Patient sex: M
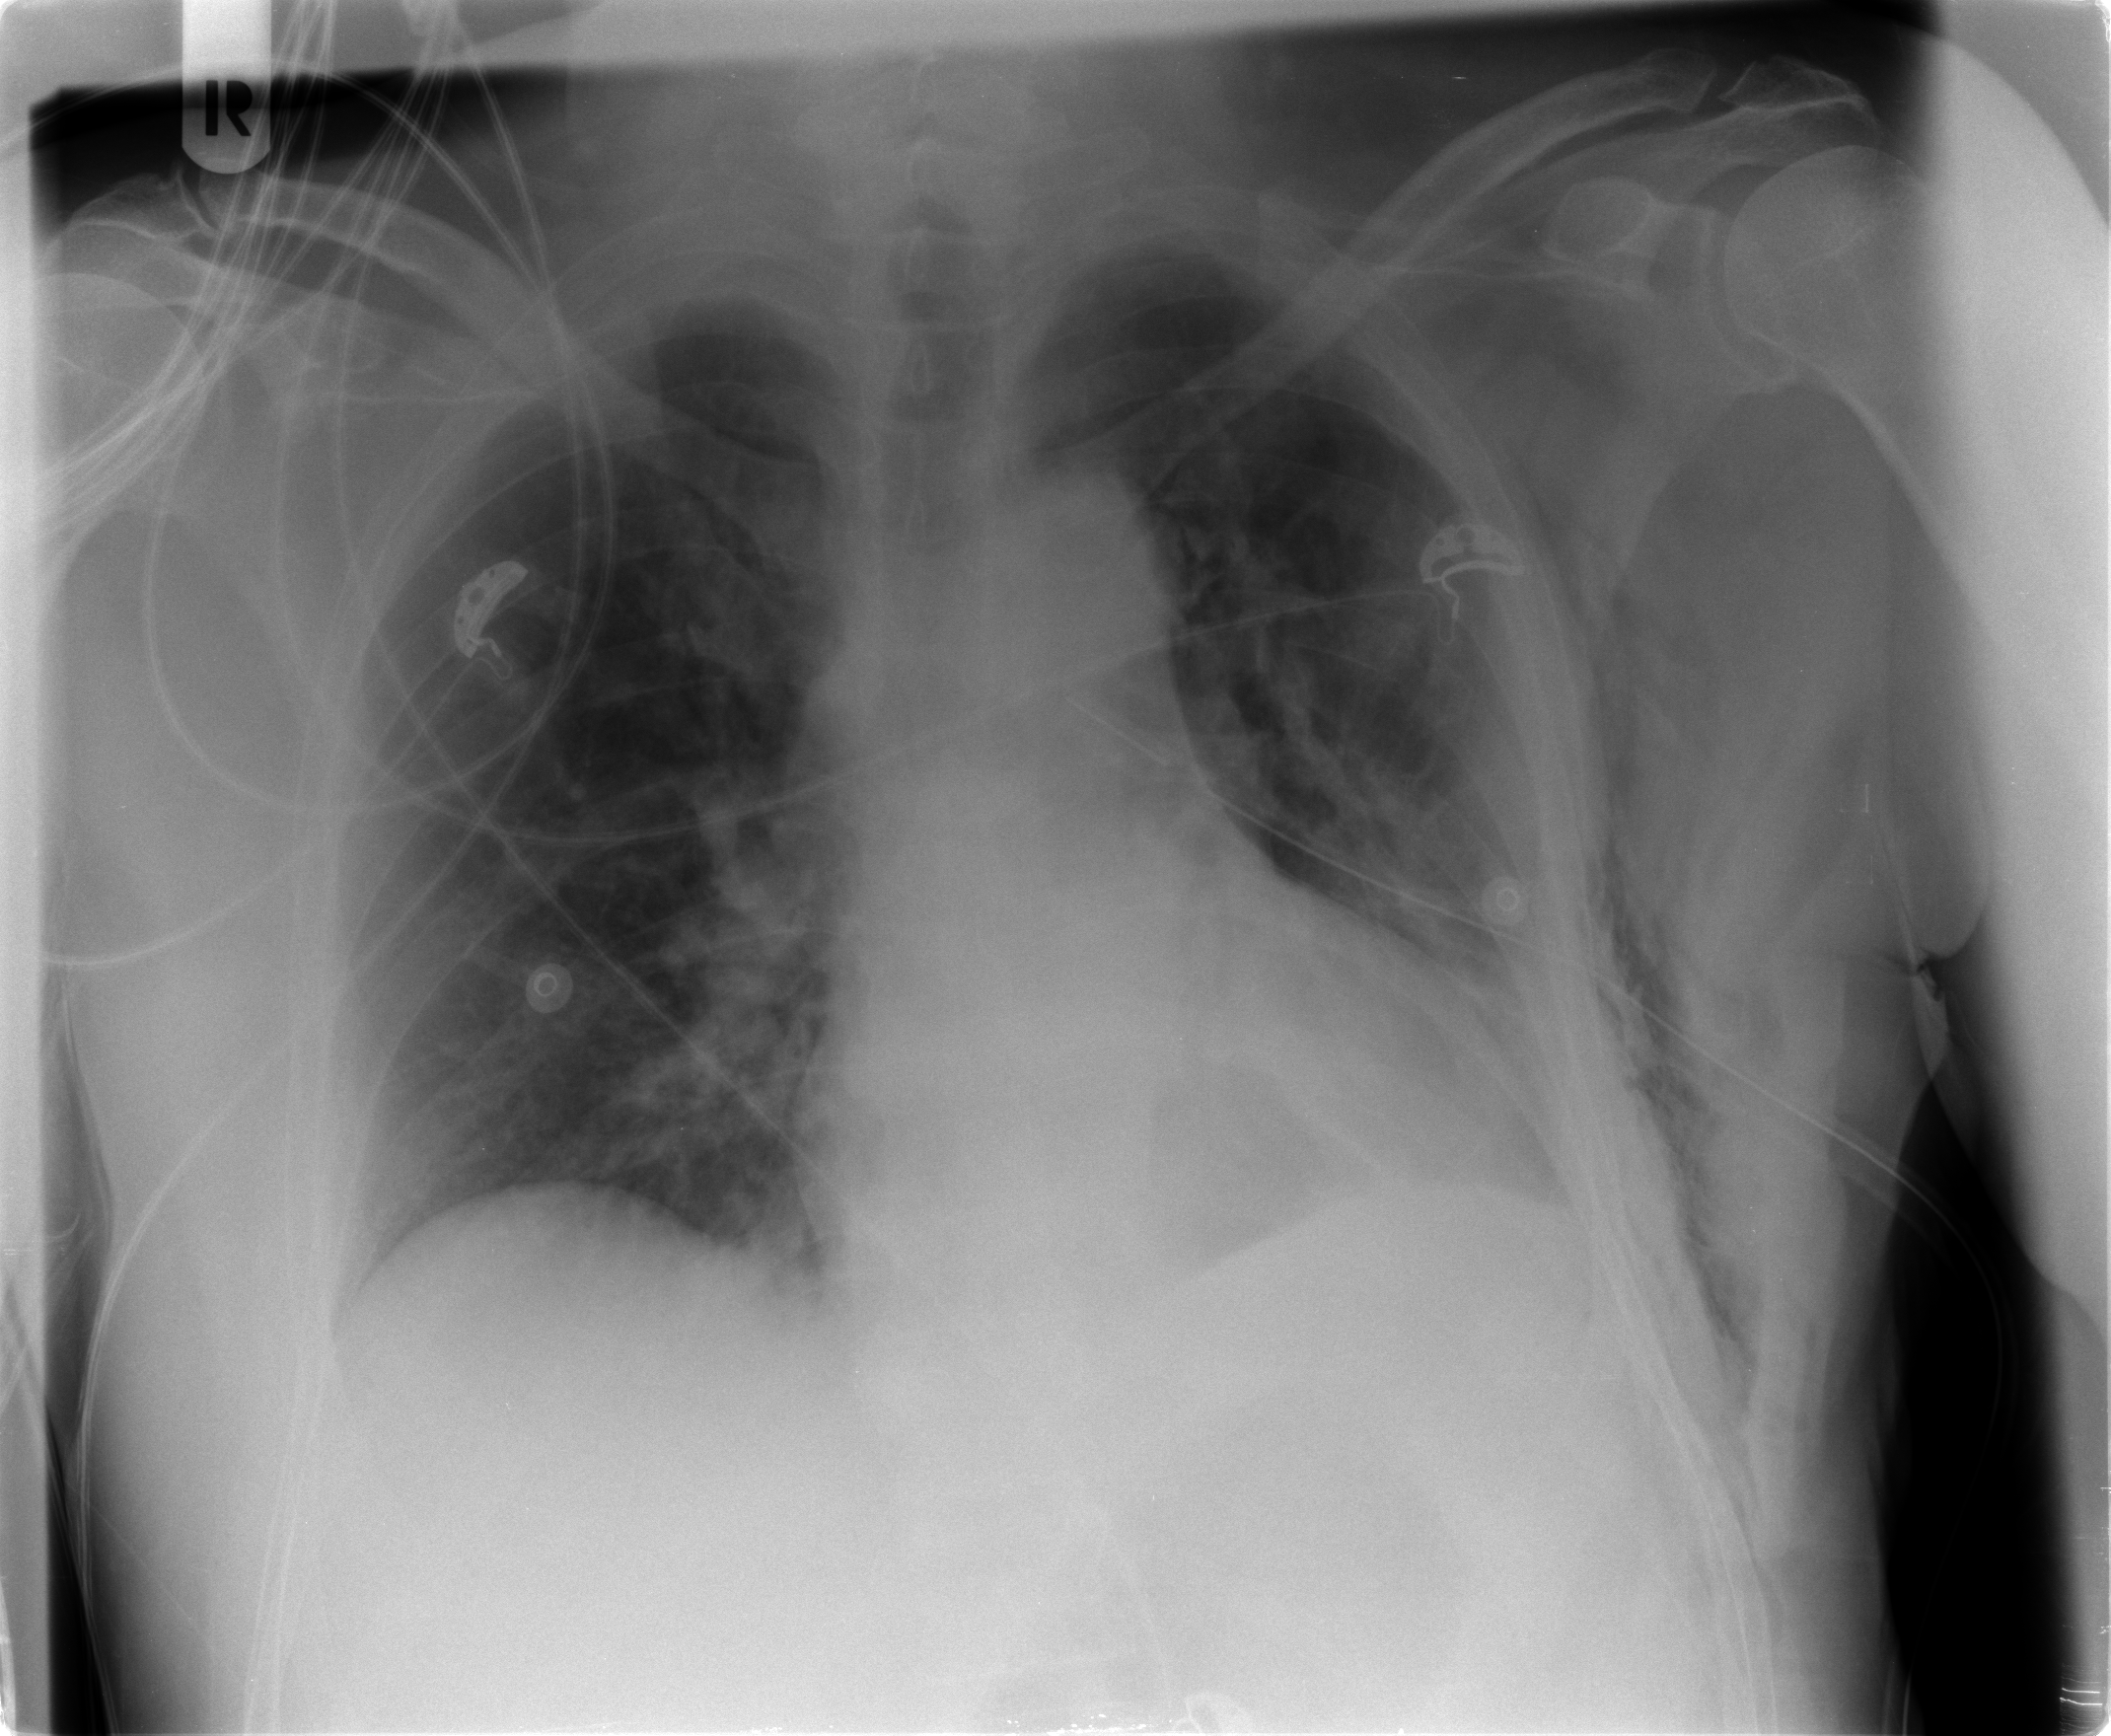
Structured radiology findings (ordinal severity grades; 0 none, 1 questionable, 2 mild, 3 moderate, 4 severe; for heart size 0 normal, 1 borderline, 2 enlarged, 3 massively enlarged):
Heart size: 0
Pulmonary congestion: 0
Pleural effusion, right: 0
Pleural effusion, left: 0
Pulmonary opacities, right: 0
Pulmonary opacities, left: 0
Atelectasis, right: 0
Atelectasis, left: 2